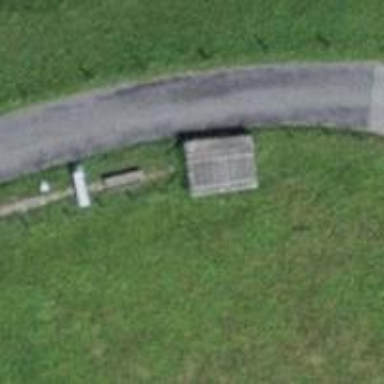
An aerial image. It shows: Bench for seating.